Question: I am wondering if this is possible using border radius.

What I want is if I click the menu I want the active state to be something like this. But I don't know if it's possible using border radius.
The only code I have done so far is using the
'''
border-radius:10px;
'''
but what I want is something like that on the image.
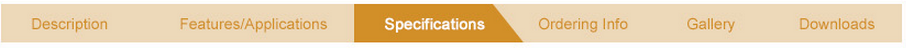
Answer: You can use pseudo element and make a triangle which overlaps over the menu item with menu background color:
For eg:
'''
li{
position: relative;
}
li:after{
content: "";
width: 0;
height: 0;
border-style: solid;
border-width: 0 20px 20px 0;/*manage px values from 20 to what your need suits*/
border-color: transparent #007bff transparent;/*use menu bg color instead of #007bff*/
position: absolute;
}
'''
'''
<ul>
<li>menu item</li>
</ul>
'''